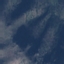
Land use / land cover class: HerbaceousVegetation